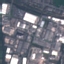
Label: Industrial